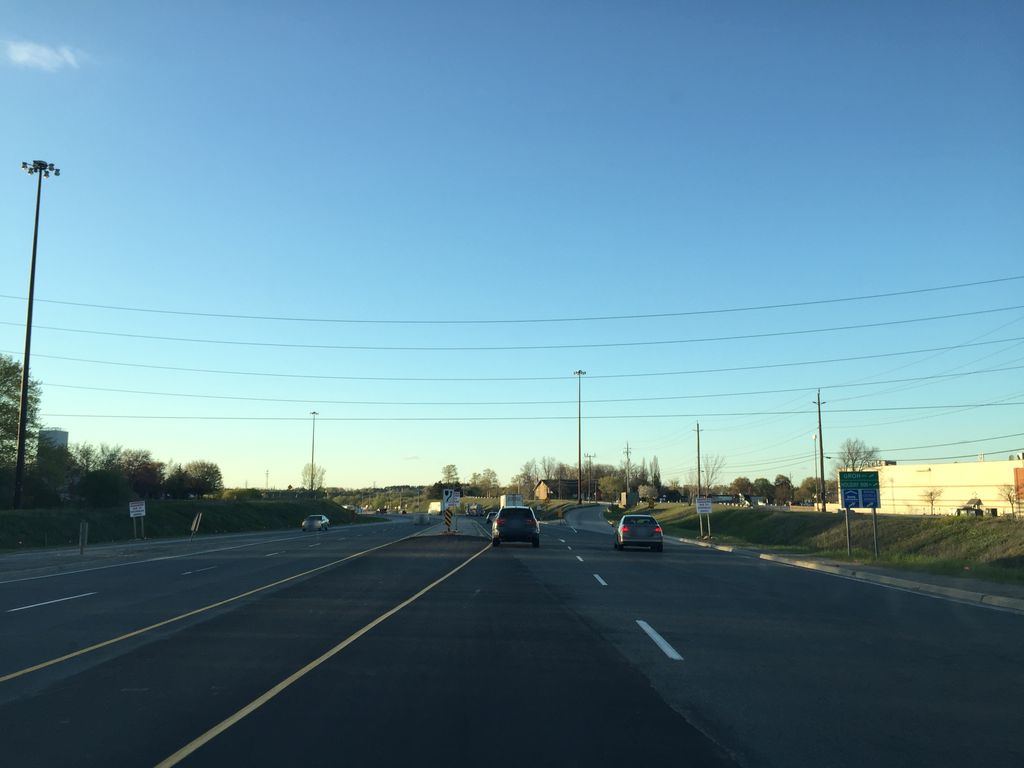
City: kitchener-waterloo